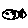
Label: fish